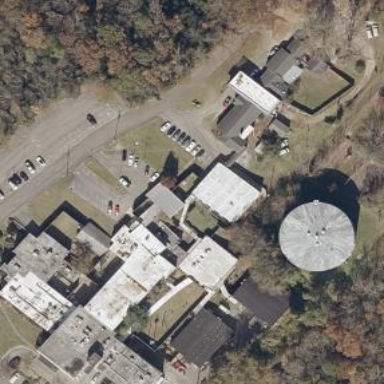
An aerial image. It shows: Hospital providing healthcare services.